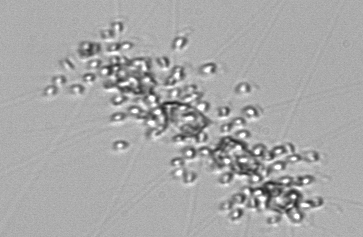
Label: Chaetoceros_didymus_TAG_external_flagellate